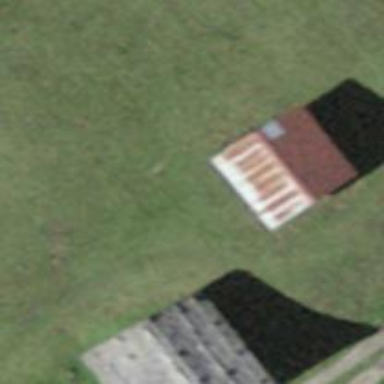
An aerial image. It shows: Building with tiled roof.